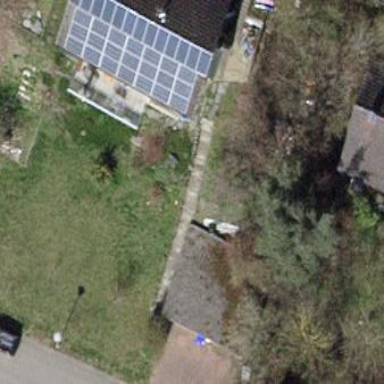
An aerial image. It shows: Garage.